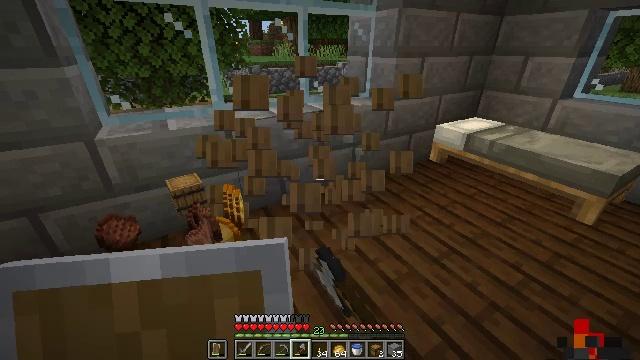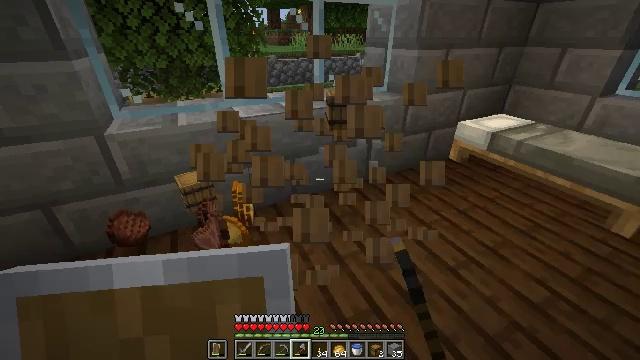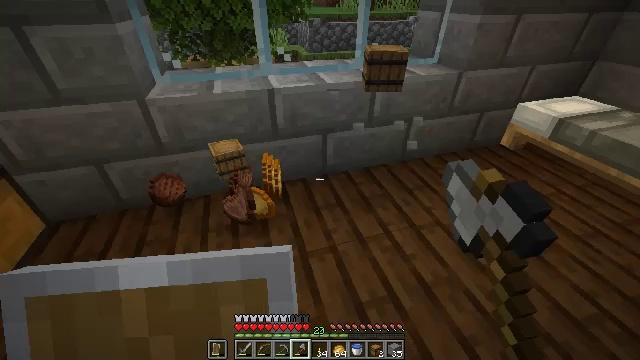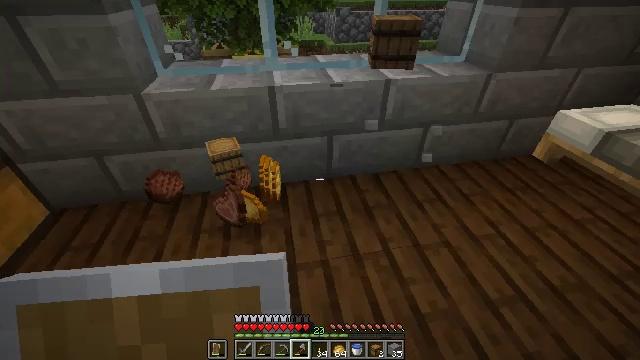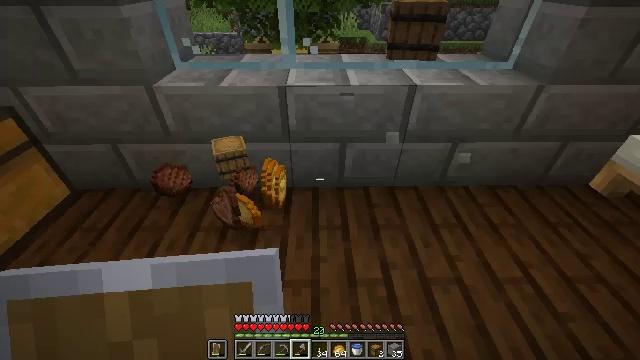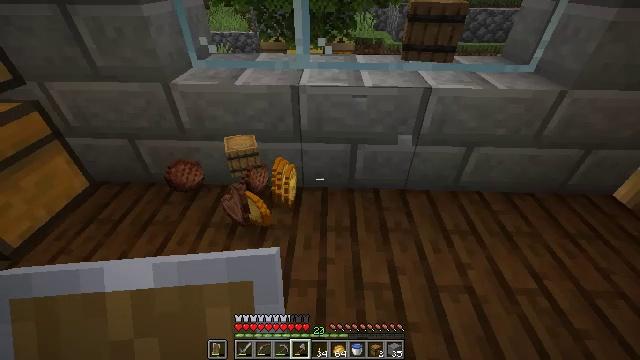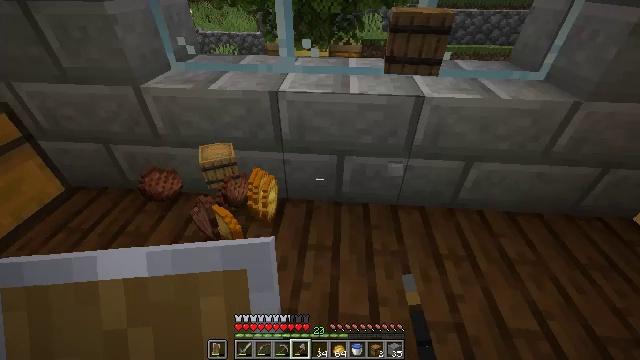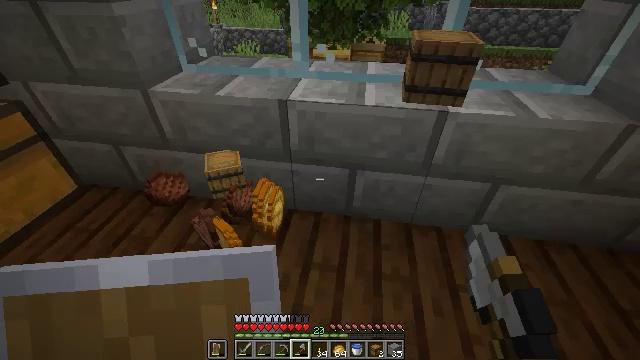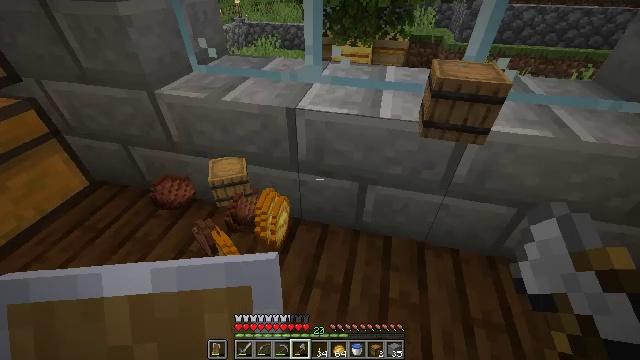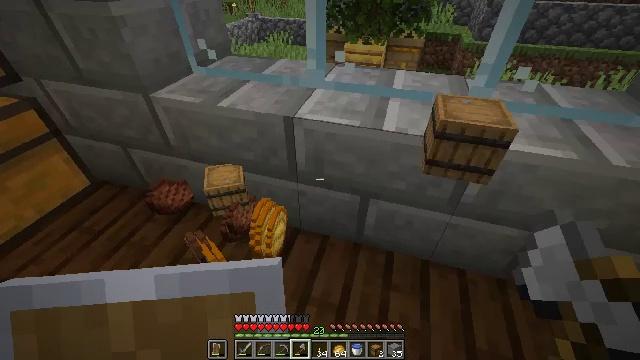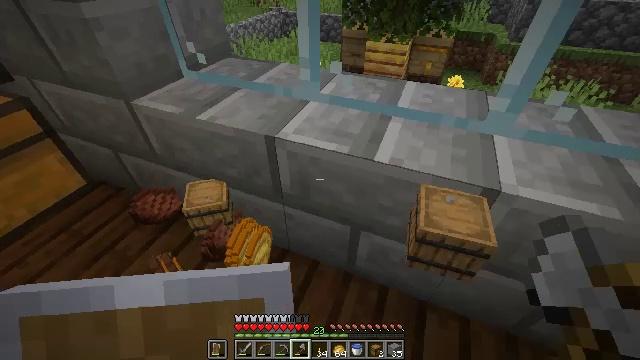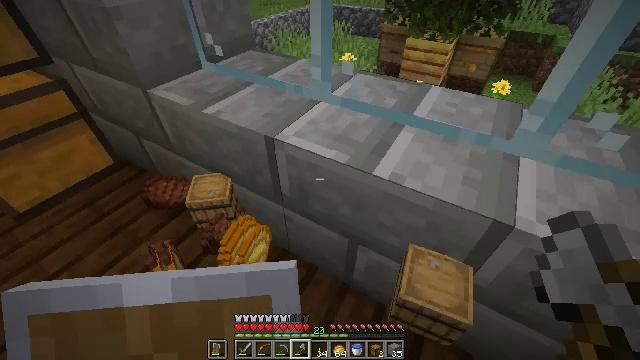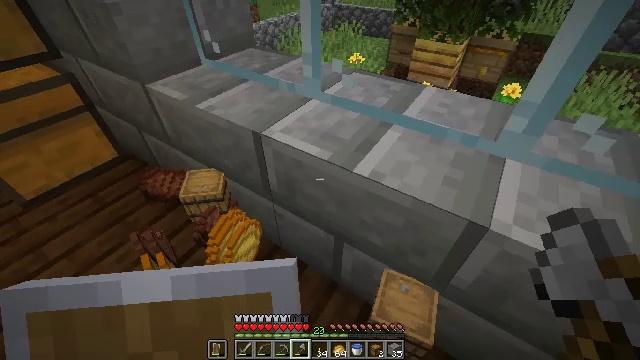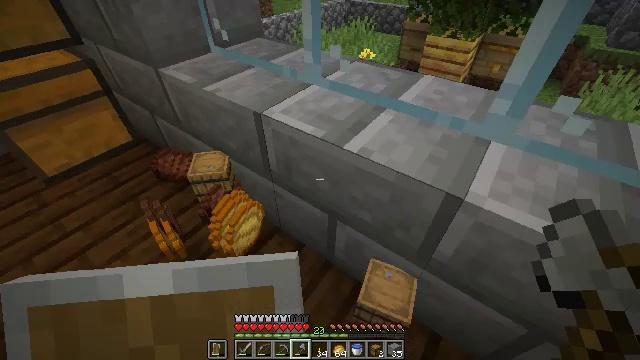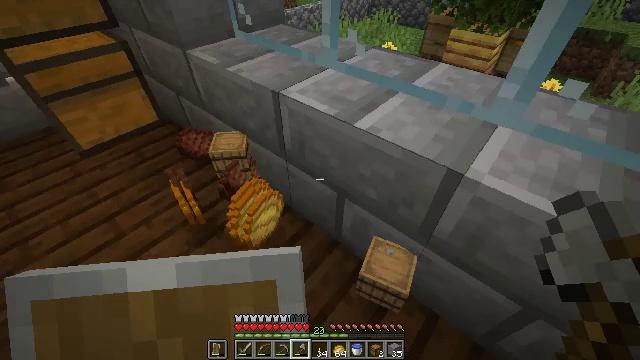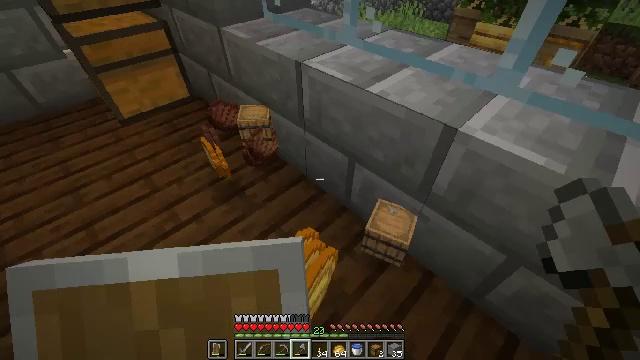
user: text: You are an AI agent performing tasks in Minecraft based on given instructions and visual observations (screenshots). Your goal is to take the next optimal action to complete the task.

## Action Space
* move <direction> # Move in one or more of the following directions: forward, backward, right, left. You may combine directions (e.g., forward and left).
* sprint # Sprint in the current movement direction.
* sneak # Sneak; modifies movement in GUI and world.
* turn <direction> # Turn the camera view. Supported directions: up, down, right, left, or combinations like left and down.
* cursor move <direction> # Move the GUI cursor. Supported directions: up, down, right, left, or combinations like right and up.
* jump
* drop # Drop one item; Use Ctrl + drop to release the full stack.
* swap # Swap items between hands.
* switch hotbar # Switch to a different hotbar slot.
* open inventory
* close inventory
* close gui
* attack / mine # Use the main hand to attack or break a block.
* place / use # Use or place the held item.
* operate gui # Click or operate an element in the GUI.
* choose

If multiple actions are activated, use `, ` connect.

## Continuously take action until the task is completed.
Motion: motion action
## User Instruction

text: Drop a baked potato.
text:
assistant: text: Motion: move forward and move right, turn left and down, attack / mine
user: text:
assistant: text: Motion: move forward and move right, turn left and down
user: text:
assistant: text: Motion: move forward and move right, turn left and down
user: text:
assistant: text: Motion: move forward and move right, turn left
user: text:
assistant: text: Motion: move forward and move right, turn left
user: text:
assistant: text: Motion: move forward, turn left
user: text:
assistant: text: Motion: move forward, turn left
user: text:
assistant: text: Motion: move forward and move right, turn left
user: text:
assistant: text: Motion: move forward and move right, turn left
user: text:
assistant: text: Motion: move forward and move right, turn left and down
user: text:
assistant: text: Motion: move right, turn left and down
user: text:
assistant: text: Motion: move back, turn left
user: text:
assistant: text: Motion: move back, turn left
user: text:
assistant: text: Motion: move back, turn left and down
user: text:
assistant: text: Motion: move back, turn left
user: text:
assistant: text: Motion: move back, turn left
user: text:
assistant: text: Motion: turn left and up
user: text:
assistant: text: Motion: turn up
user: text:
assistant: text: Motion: no_op
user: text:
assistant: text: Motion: no_op
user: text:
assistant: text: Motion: turn up, open inventory
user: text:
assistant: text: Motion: open inventory
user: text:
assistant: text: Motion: open inventory
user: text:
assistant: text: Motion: turn right and up
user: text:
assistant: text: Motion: turn right and up
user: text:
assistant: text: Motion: turn right
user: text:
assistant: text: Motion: no_op
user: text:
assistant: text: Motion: turn left and down
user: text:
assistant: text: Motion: sneak, turn left and down
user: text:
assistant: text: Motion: sneak, turn left and down